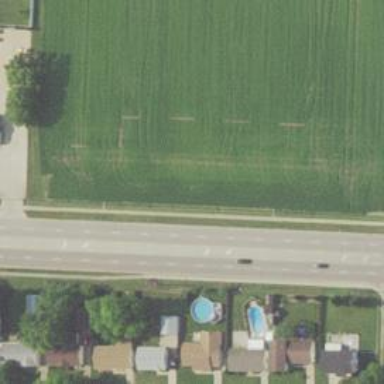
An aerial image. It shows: Road with left marking.